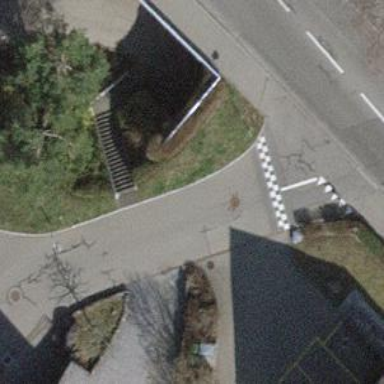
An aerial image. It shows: Set of steps on the road.